Question: I have a view template which consists of main 'RelativeLayout' and 2 'FrameLayouts' which are used for fragments.(I have attached an image to visualize my template.) Red is 'RelativeLayout', brown and green are 'FrameLayouts'.
Now, the brown part contains a very heavy but beautiful grid list. The green part contains a simple 'LinearLayout' with 'Image'(gray), 'Seekbar'(Blue) and a 'TextView'(Pink).
The 'SeekBar' progress is updated on the UI-thread every 1 second. I have noticed that ever 1 second the scrolling of the grid list freezes. By doing some traceview debugging I noticed that the list is re-drawn every 1 second.
On top of that, I enabled "Show layout updates" option on the actual device from Developers menu. It showed even more interesting view - everything above the 'Seekbar' gets redrawn. Why is SeekBar view update redraws all views above?
I cannot show much of the code, but I do standard Fragment attachment and then create a thread in the fragment with a specific sleep period and then updating the seekbar progress on ui-thread.
Let me know if you need any more information and I will try to update the thread. I spent like 4-5 hours today trying to understand why is it doing that - with no success...
The main template is very simple. Something like:
'''
<RelativeLayout xmlns:android="http://schemas.android.com/apk/res/android"
android:layout_width="match_parent"
android:layout_height="match_parent"
android:background="@drawable/bgwood"
android:orientation="vertical" >
<FrameLayout
android:id="@+id/top_container"
android:layout_width="match_parent"
android:layout_height="match_parent"
android:layout_above="@+id/bottom_container" />
<FrameLayout
android:id="@+id/bottom_container"
android:layout_width="match_parent"
android:layout_height="300dp"
android:background="#ff111111" />
</RelativeLayout>
'''

EDIT: Some more information...
The bottom fragment (green) contains something like the following view structure:
'''
<?xml version="1.0" encoding="utf-8"?>
<LinearLayout xmlns:android="http://schemas.android.com/apk/res/android"
android:id="@+id/player_playercontainer"
android:layout_width="fill_parent"
android:layout_height="115dp"
android:layout_gravity="bottom"
android:background="@drawable/bg_player"
android:gravity="center"
android:baselineAligned="false"
android:orientation="horizontal" >
<ImageView
android:layout_width="100dp"
android:layout_height="100dp"
android:layout_gravity="center|center_vertical"
android:background="#000000"
android:scaleType="fitXY"
android:src="@drawable/hdd" />
<LinearLayout
android:layout_width="fill_parent"
android:layout_height="match_parent"
android:layout_gravity="center_horizontal"
android:layout_weight="0.64"
android:gravity="center"
android:orientation="vertical"
android:paddingLeft="10dp"
android:paddingRight="10dp" >
<TextView
android:layout_width="wrap_content"
android:layout_height="wrap_content"
android:paddingRight="5dp"
android:shadowColor="#cc111111"
android:shadowDx="1"
android:shadowDy="1"
android:shadowRadius="1"
android:text="unknown"
android:textAppearance="?android:attr/textAppearanceSmall"
android:textColor="#888"
android:textSize="13dp" />
<ProgressBar
android:id="@+id/progressBar"
style="?android:attr/progressBarStyleHorizontal"
android:layout_width="0dip"
android:layout_height="wrap_content"
android:layout_gravity="center_vertical"
android:layout_weight="1"
android:max="100" />
</LinearLayout>
</LinearLayout>
'''
Attaching fragment to the bottom layout:
'''
if (bundle == null) {
FragmentTransaction fragmentTransaction = mManager.beginTransaction();
SourceListFragment fragment = BottomFragment();
fragmentTransaction.add(R.id.bottom_container, fragment).commit();
}
'''
Updating the seekbar in the fragment:
'''
/* Called every 1 sec */
void updateCallback(final int progress) {
getActivity().runOnUiThread(new Runnable() {
public void run() {
if (seekBarView == null) {
seekBarView = (SeekBar) view.findViewById(R.id.progressBar);
}
seekBarView.setProgress()
});
}
'''
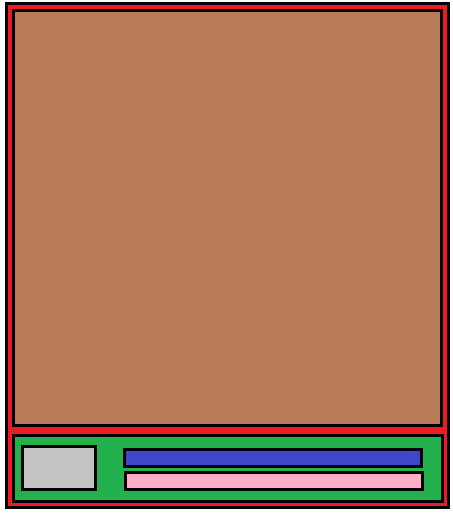
Answer: The problem was that the TextView width was set to wrap_content and therefore it was redrawn every time the value updates. The thing is if a child element is redrawn, ie that TextView, then all parent views will be forces to redraw as well.
So basically, set dynamic views either to a specific size or to match_parent.